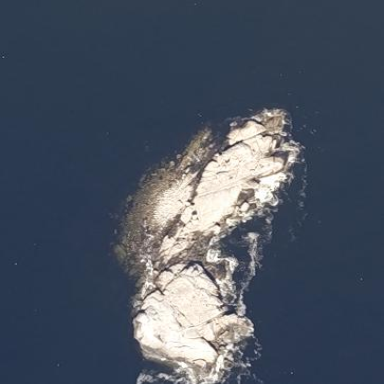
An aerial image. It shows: Islet located along the natural coastline.